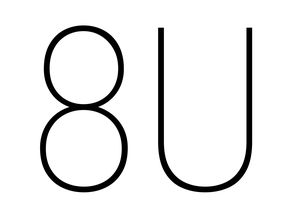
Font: Roboto_Condensed_Thin